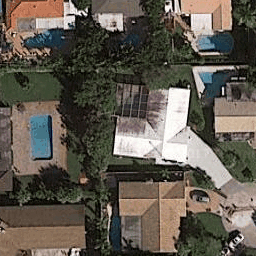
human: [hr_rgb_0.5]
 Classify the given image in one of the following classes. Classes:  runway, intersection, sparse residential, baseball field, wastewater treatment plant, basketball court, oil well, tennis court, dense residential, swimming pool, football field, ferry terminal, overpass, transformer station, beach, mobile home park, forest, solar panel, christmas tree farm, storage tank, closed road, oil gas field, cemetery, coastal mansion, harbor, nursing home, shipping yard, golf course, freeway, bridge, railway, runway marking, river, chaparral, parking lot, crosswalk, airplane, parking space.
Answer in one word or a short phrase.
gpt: coastal mansion